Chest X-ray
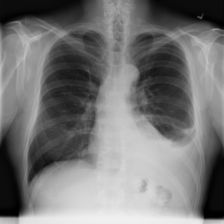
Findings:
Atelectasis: negative
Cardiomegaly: negative
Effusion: negative
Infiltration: negative
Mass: negative
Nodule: negative
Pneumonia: negative
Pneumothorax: negative
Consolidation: negative
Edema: negative
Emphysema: negative
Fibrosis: negative
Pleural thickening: negative
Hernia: negative